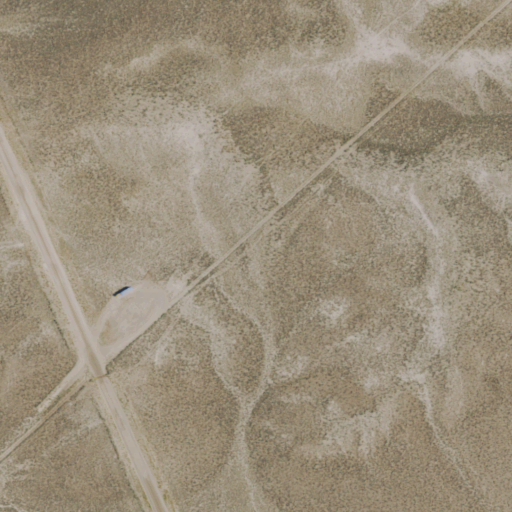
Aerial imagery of valley in Nevada named Kobeh Valley containing only shrub